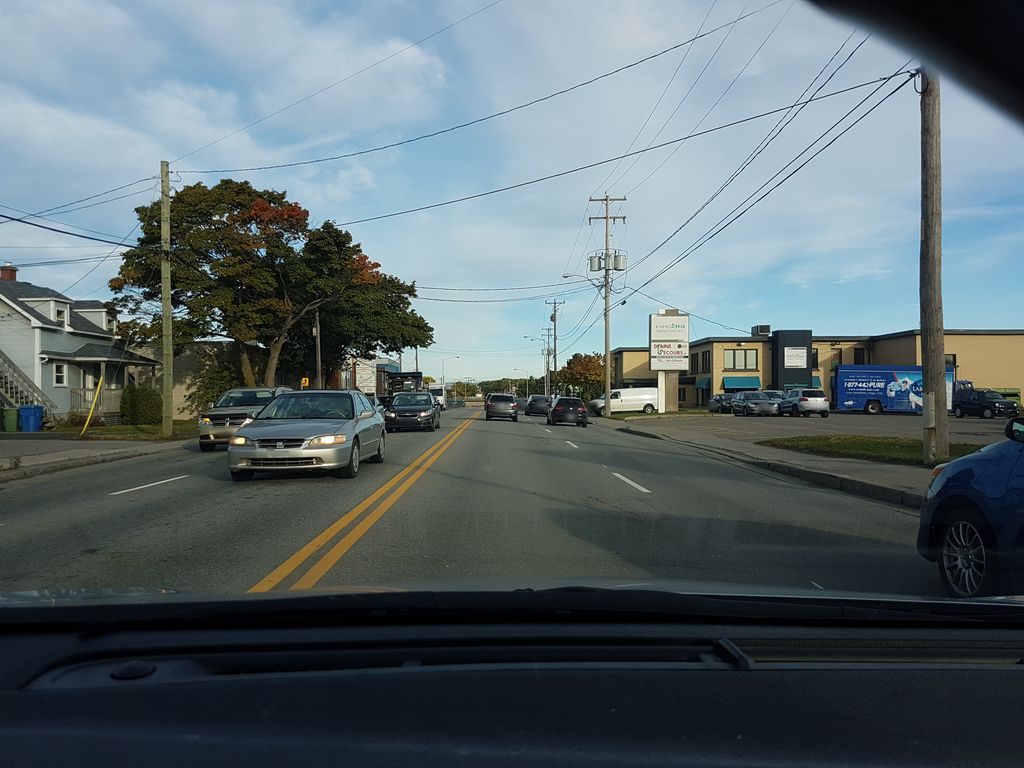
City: quebec_city